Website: crate-barrel
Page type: billing-address
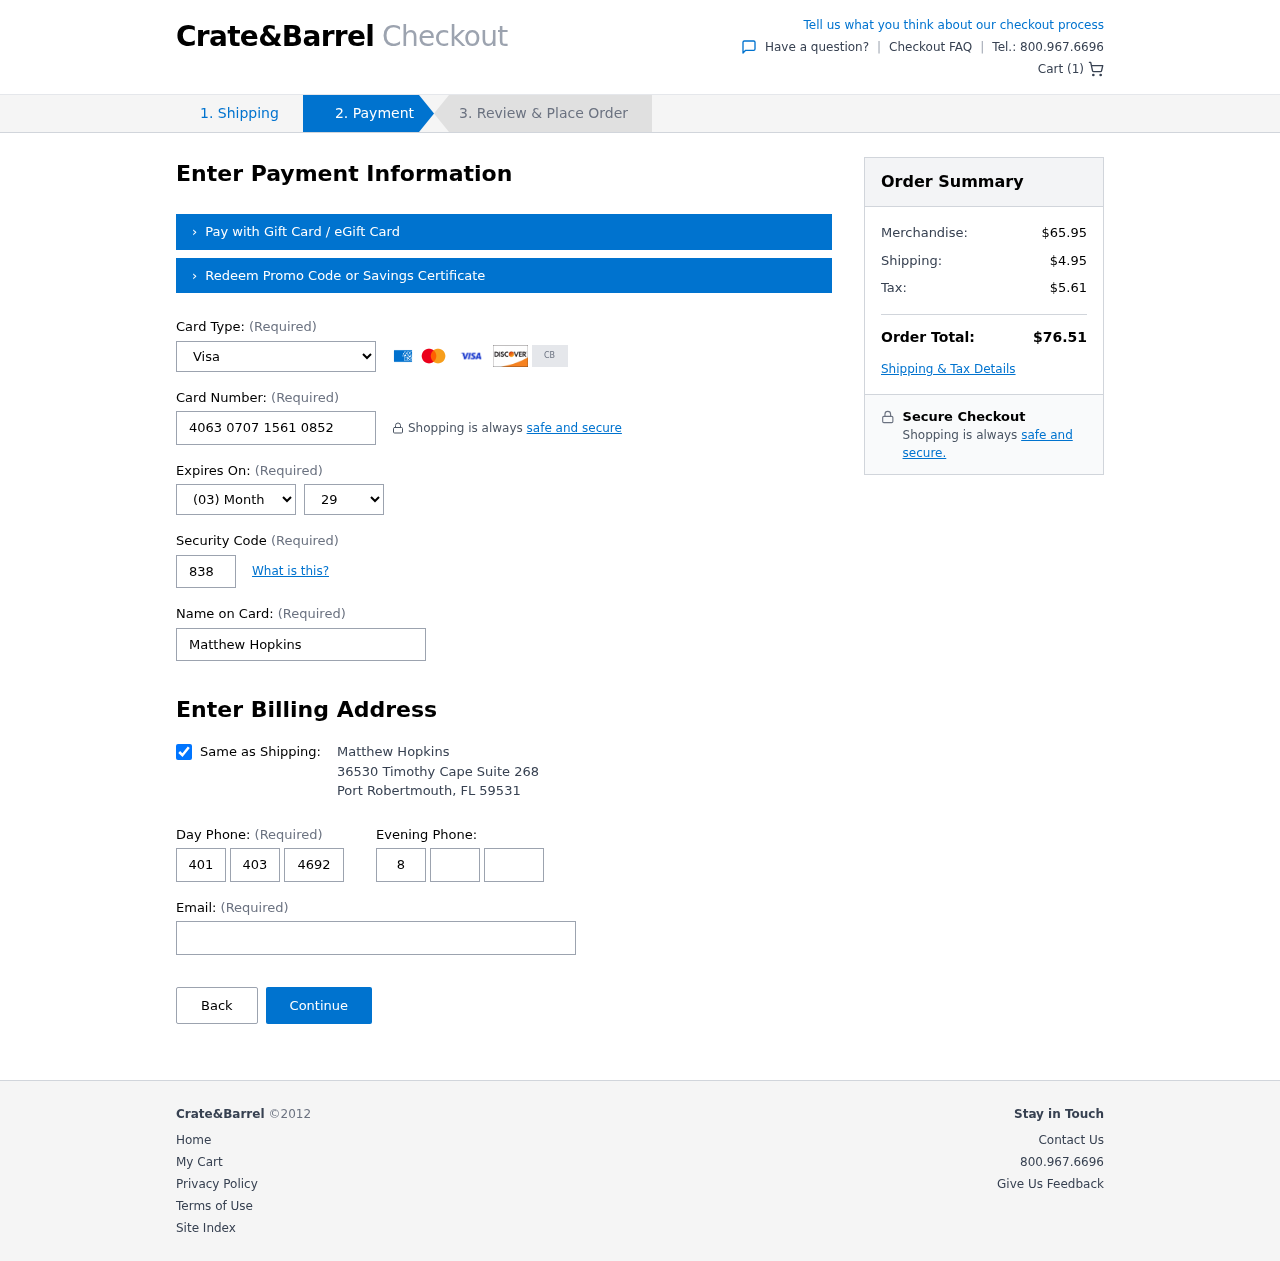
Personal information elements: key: PII_CARD_CVV
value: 838
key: PII_CARD_EXPIRY_MONTH
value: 03
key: PII_CARD_EXPIRY_YEAR
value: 29
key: PII_CARD_NUMBER
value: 4063 0707 1561 0852
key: PII_CARD_TYPE
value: Visa
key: PII_CITY
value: Port Robertmouth
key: PII_EMAIL
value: matthew.hopkins@hotmail.com
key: PII_FULLNAME
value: Matthew Hopkins
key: PII_PHONE_ALT_AREA
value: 893
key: PII_PHONE_ALT_PREFIX
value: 202
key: PII_PHONE_ALT_SUFFIX
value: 2832
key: PII_PHONE_AREA
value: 401
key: PII_PHONE_PREFIX
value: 403
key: PII_PHONE_SUFFIX
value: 4692
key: PII_POSTCODE
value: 59531
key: PII_STATE_ABBR
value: FL
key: PII_STREET
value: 36530 Timothy Cape Suite 268
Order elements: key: ORDER_NUM_ITEMS
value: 1
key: ORDER_SUBTOTAL
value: $65.95
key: ORDER_SHIPPING_COST
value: $4.95
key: ORDER_TAX
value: $5.61
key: ORDER_TOTAL
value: $76.51